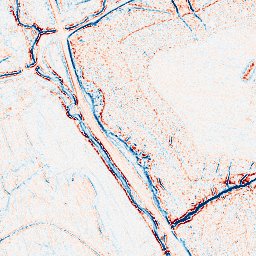
Category: edge_preserving
Decomposition family: bilateral
Decomposition parameters: d: 5
sigma_color: 150
sigma_space: 50
Upsampling method: linear_exact
Upsampling parameters: scale: 2
Upsampling scale: 2